Interaction volume radius: 10 \u00c5
Interaction volume height: 25 \u00c5
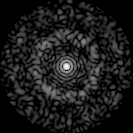
Disorder parameter: 0.8262